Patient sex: F
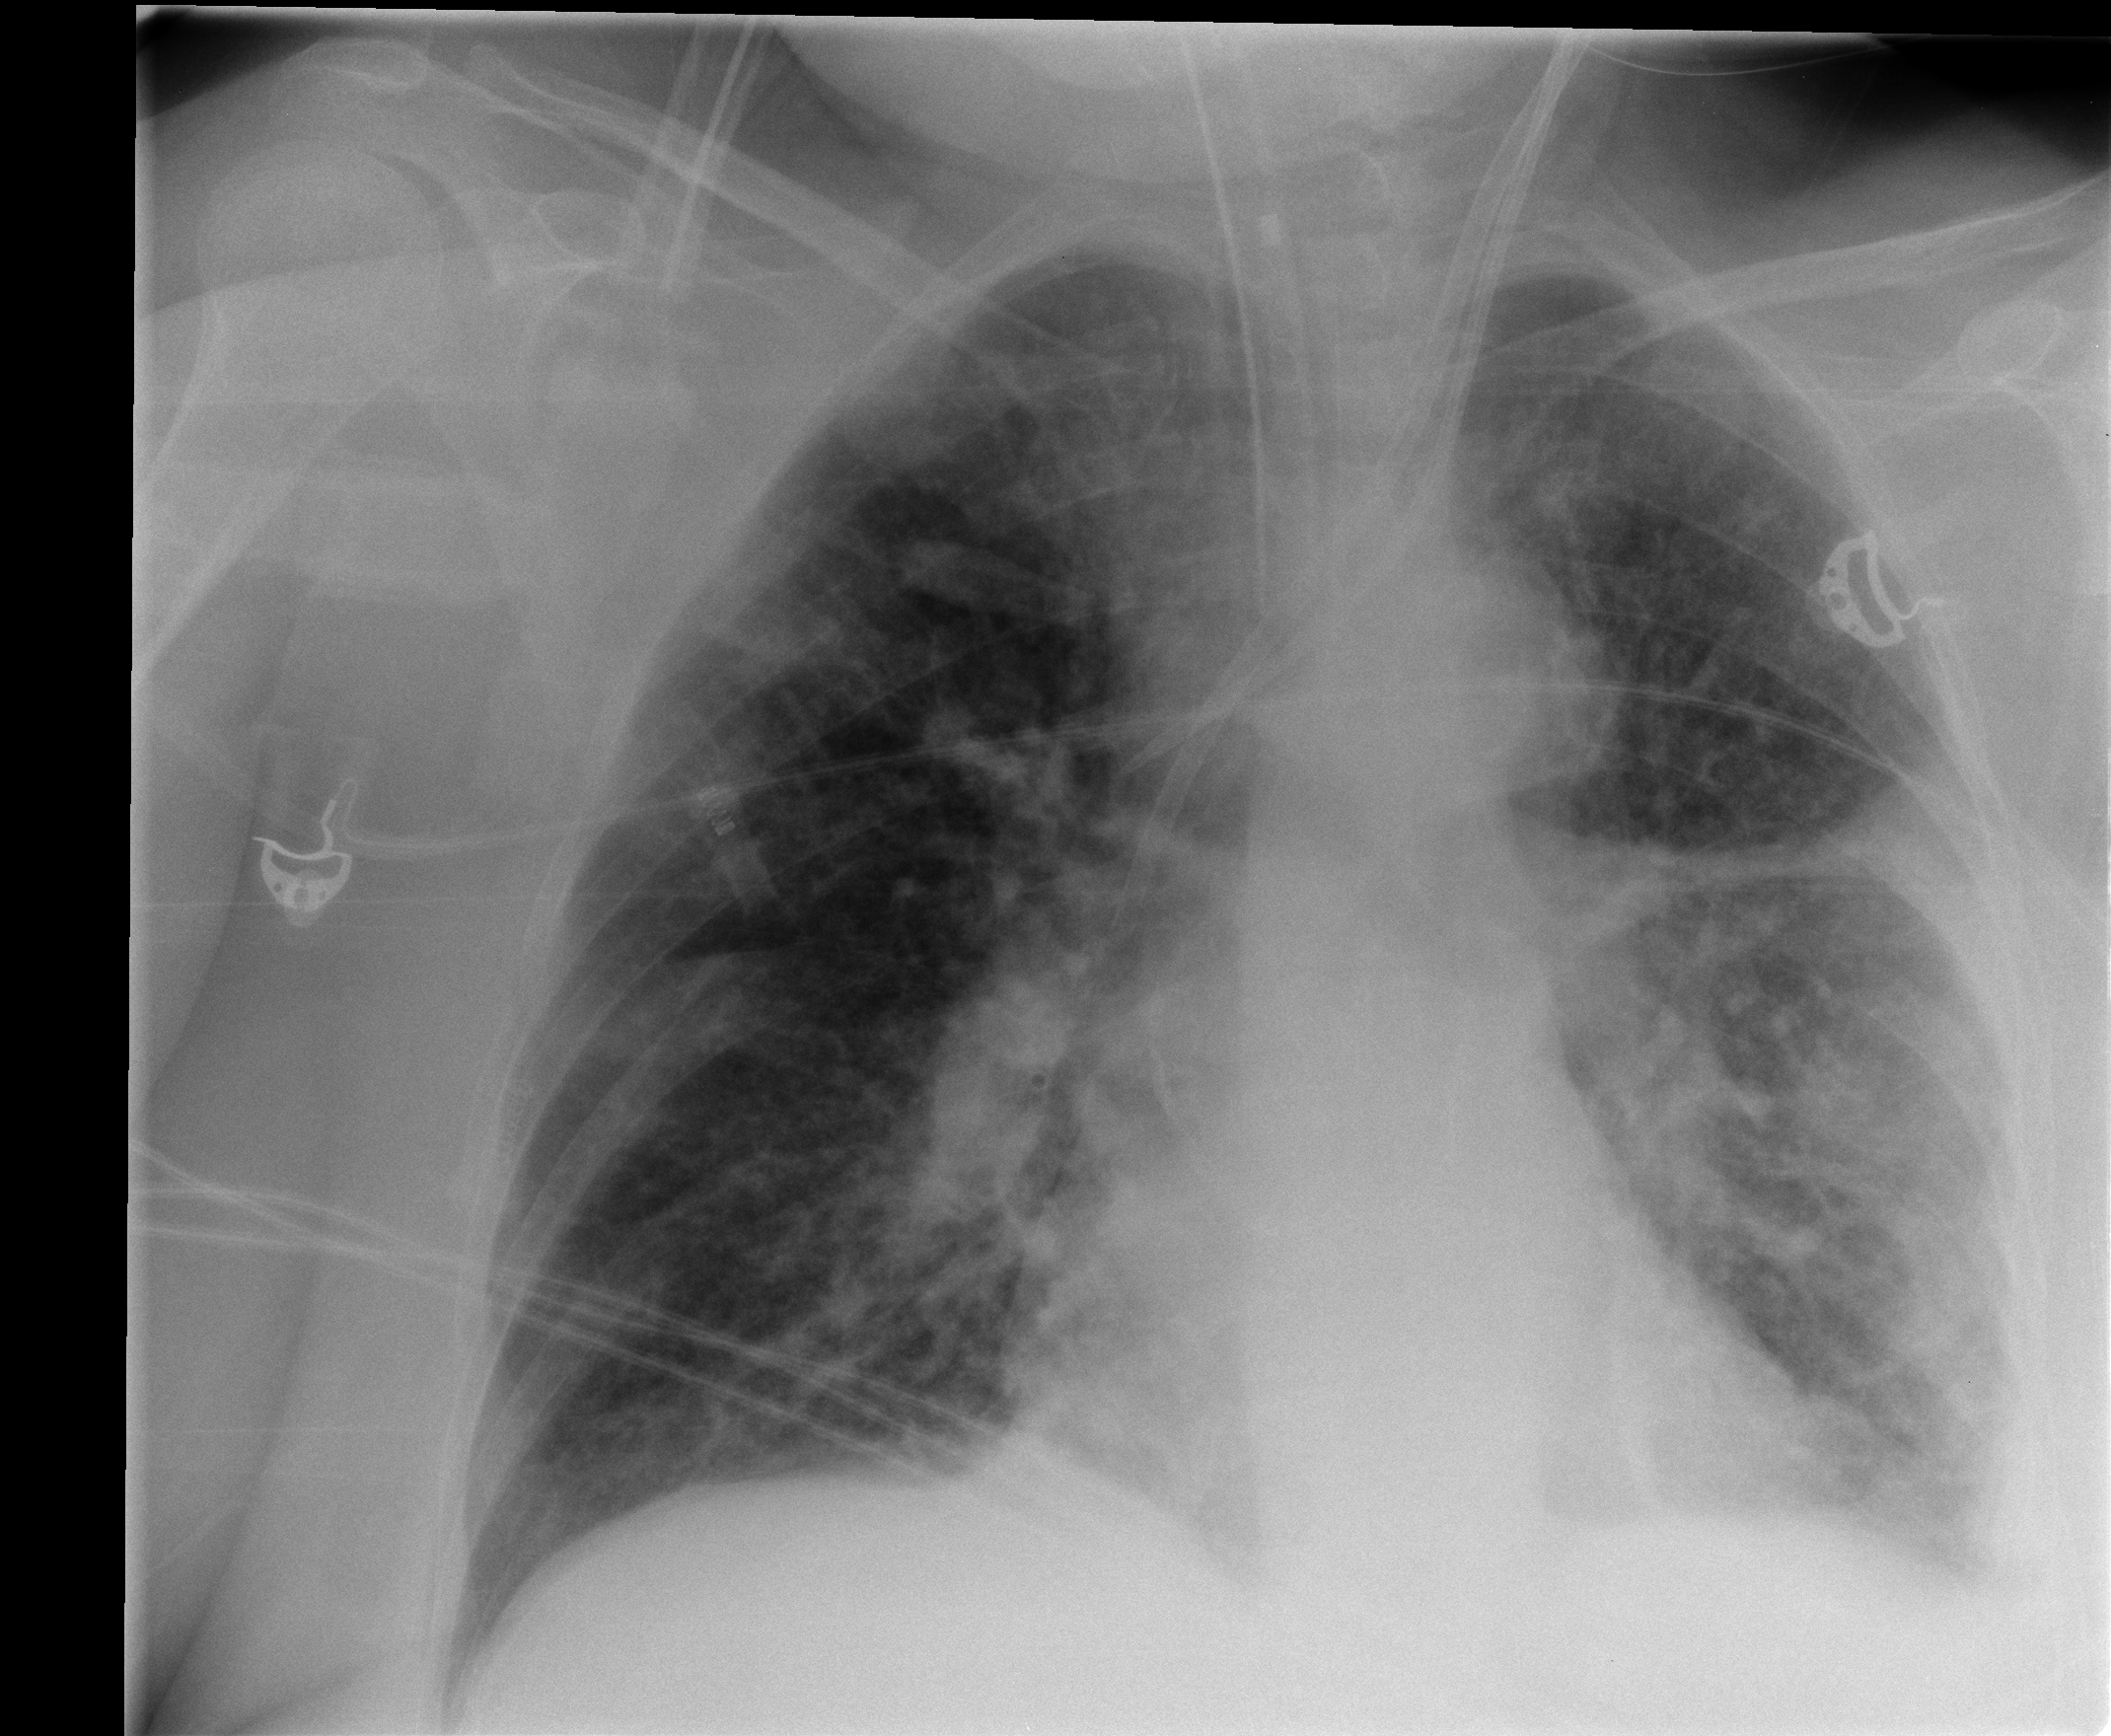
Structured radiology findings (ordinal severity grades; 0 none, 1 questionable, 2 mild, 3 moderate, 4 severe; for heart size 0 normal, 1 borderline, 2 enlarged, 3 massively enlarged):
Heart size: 1
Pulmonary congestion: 0
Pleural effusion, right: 0
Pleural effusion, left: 2
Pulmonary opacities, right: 2
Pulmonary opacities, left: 3
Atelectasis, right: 2
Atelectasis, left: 2